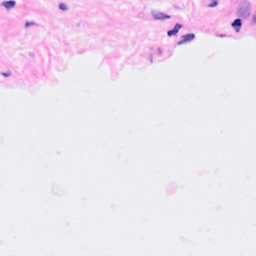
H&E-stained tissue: Breast